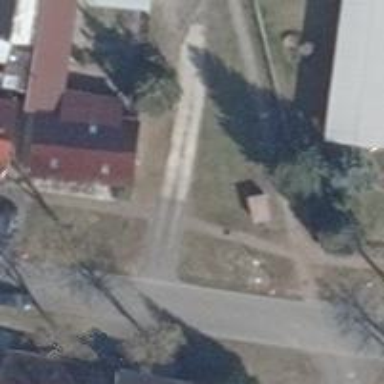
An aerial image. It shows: Footway along the road.